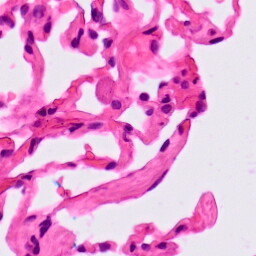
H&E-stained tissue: Lung